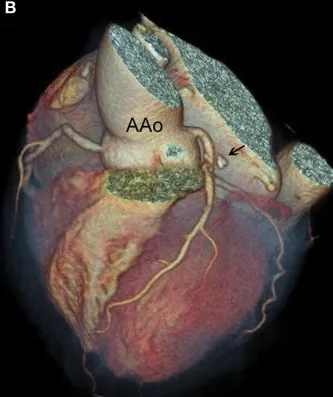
Heart computed tomography, 3-dimensional reconstruction. (B) Macrocalcificacion (black arrow) as a part of the tumor's structure.
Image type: radiology (ct)